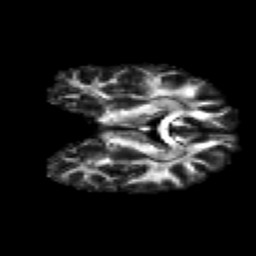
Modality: FA
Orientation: coronal
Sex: male
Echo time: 0.114 s